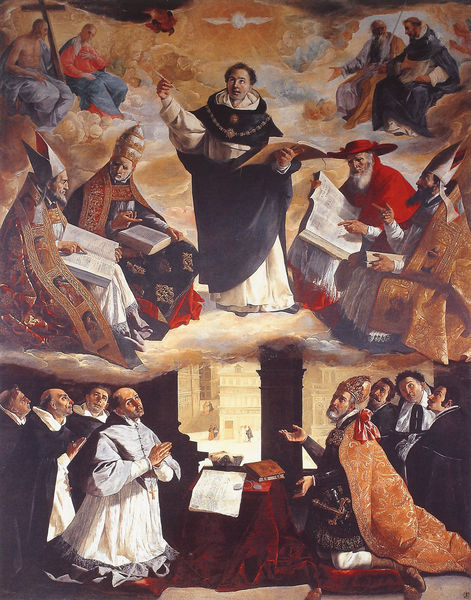
Titel: Apotheose des hl. Thomas
Künstler: Francisco de Zurbarán
Institution: Sevilla, Museo de Bellas Artes
Schlagwörter: gemälde, himmel, umhang, weiß, wolken, menschen, fenster, hut, männer, schwarz, säule, rot, wolke, hemd, bibel, samt, taube, hände, erde, kirche, bücher, kette, platz, hocker, bischof, kissen, papst, sprechen, lesen, zeigen, buch, kreuz, strahlen, schweben, kardinal, beten, gebet, brokat, mönch, predigt, heiliger, tiara, bommel, heilige, anbetung, geist, wissenschaft, lehre, suche, verkünden, heilige geist, antonius, zwei ebenen, mälde, n, säluen, wahrheitssuche